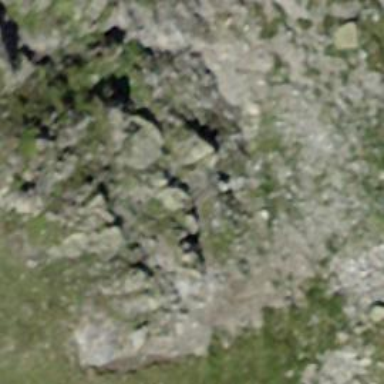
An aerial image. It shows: Landscape dominated by bare rock.